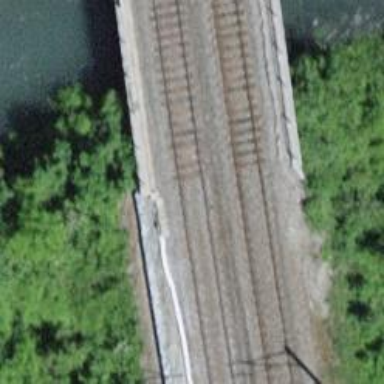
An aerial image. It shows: Railway bridge with electrified tracks and single rail.